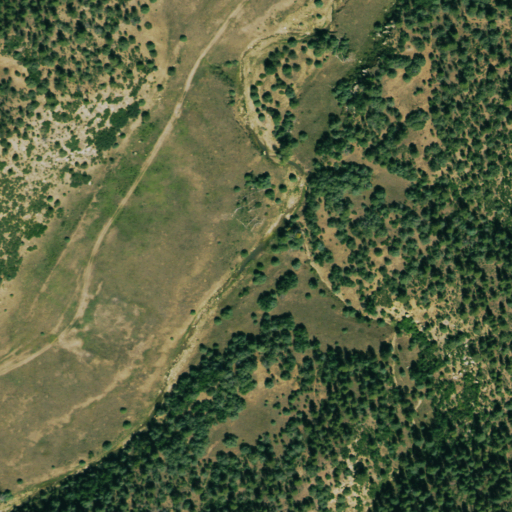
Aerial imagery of valley in Colorado named Penitente Canyon containing shrub, evergreen forest, woody wetlands, and deciduous forest